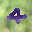
Label: 4